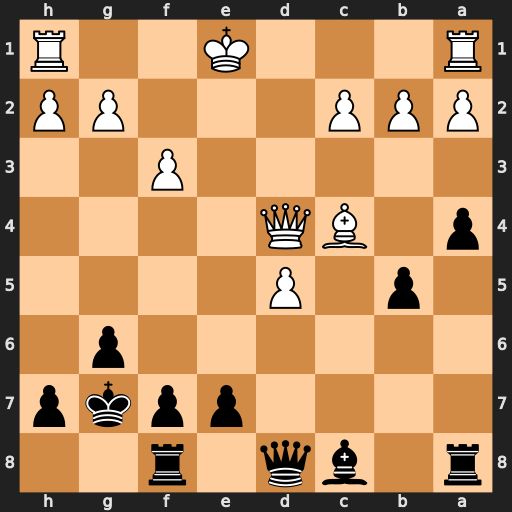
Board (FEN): r1bq1r2/4ppkp/6p1/1p1P4/p1BQ4/5P2/PPP3PP/R3K2R
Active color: b
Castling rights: KQ
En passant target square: -
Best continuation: e5 Qxe5+ f6